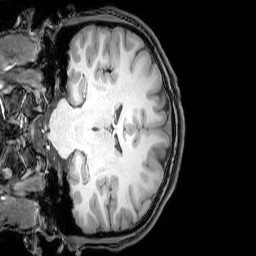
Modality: T1w
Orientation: coronal
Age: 24
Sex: male
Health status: healthy
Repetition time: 0.081 s
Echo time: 0.037 s